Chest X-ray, AP view. Patient: 32 years old, sex M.
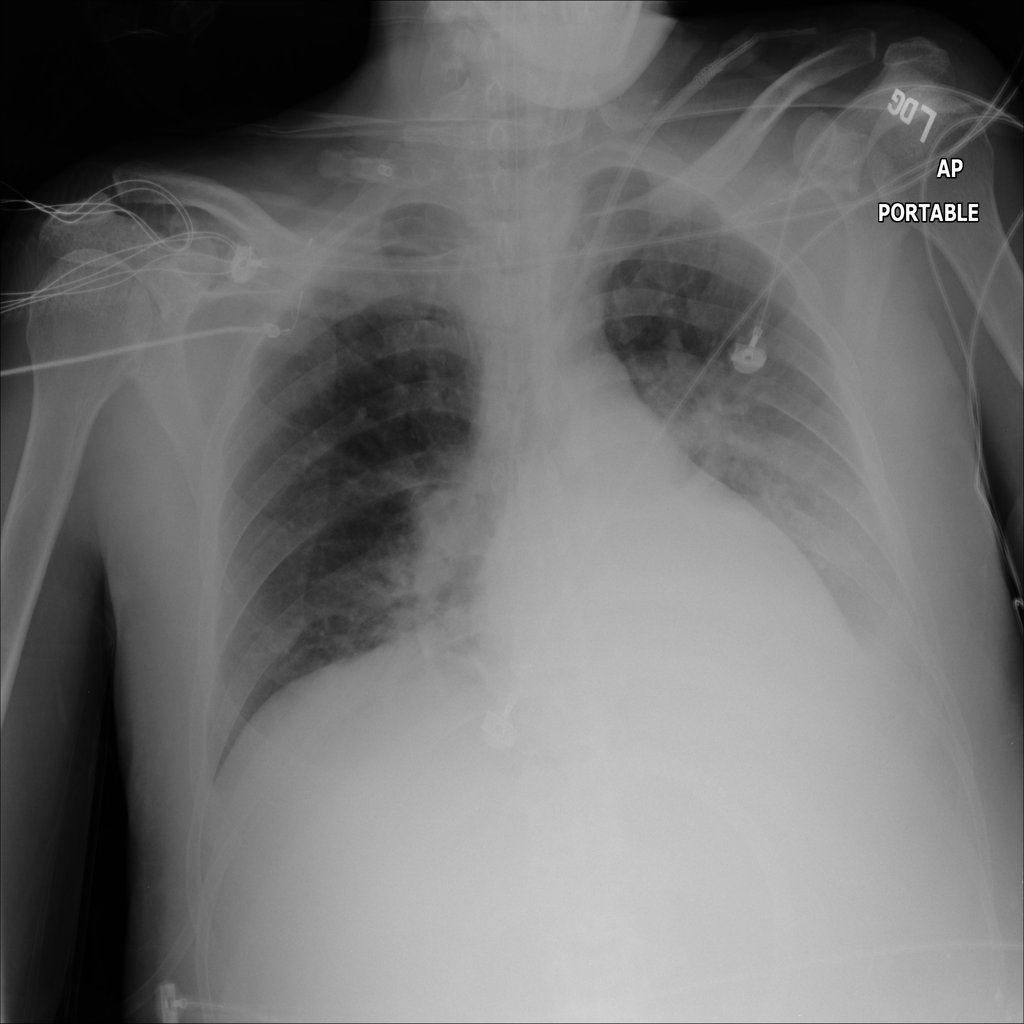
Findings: Atelectasis, Effusion